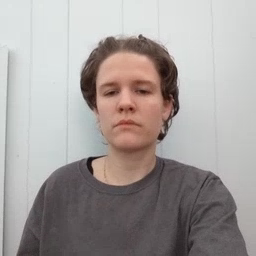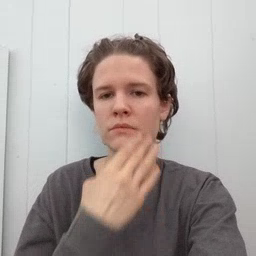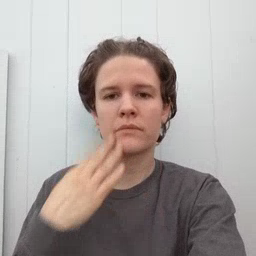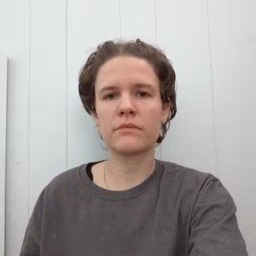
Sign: napkin